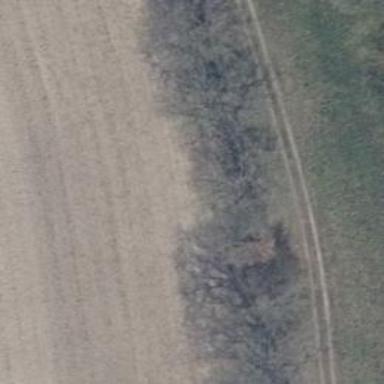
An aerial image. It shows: Row of trees in natural setting.